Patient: sex M, age 60
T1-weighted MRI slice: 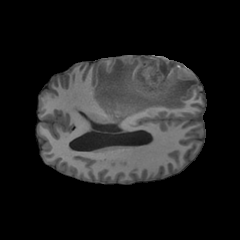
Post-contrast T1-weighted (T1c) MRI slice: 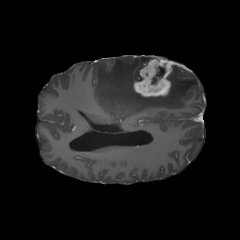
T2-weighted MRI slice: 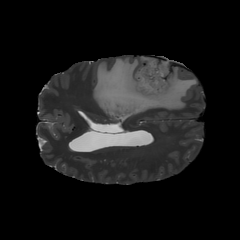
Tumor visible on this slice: yes
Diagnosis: Glioblastoma, IDH-wildtype
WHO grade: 4